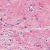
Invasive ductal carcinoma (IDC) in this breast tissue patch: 0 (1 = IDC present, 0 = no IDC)